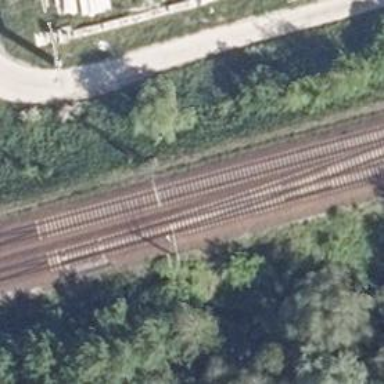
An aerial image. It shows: Railway switch with the turnout on the left side.